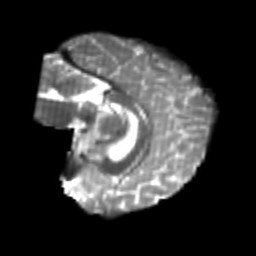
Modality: T2w
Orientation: sagittal
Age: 22
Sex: female
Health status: healthy
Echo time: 0.074 s